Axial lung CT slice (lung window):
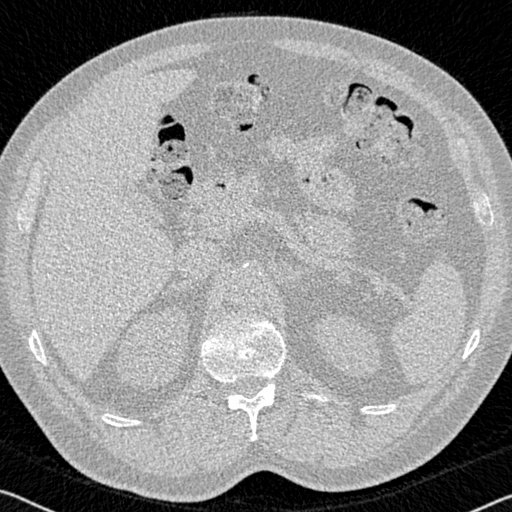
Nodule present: no